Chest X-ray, PA view. Patient: 55 years old, sex F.
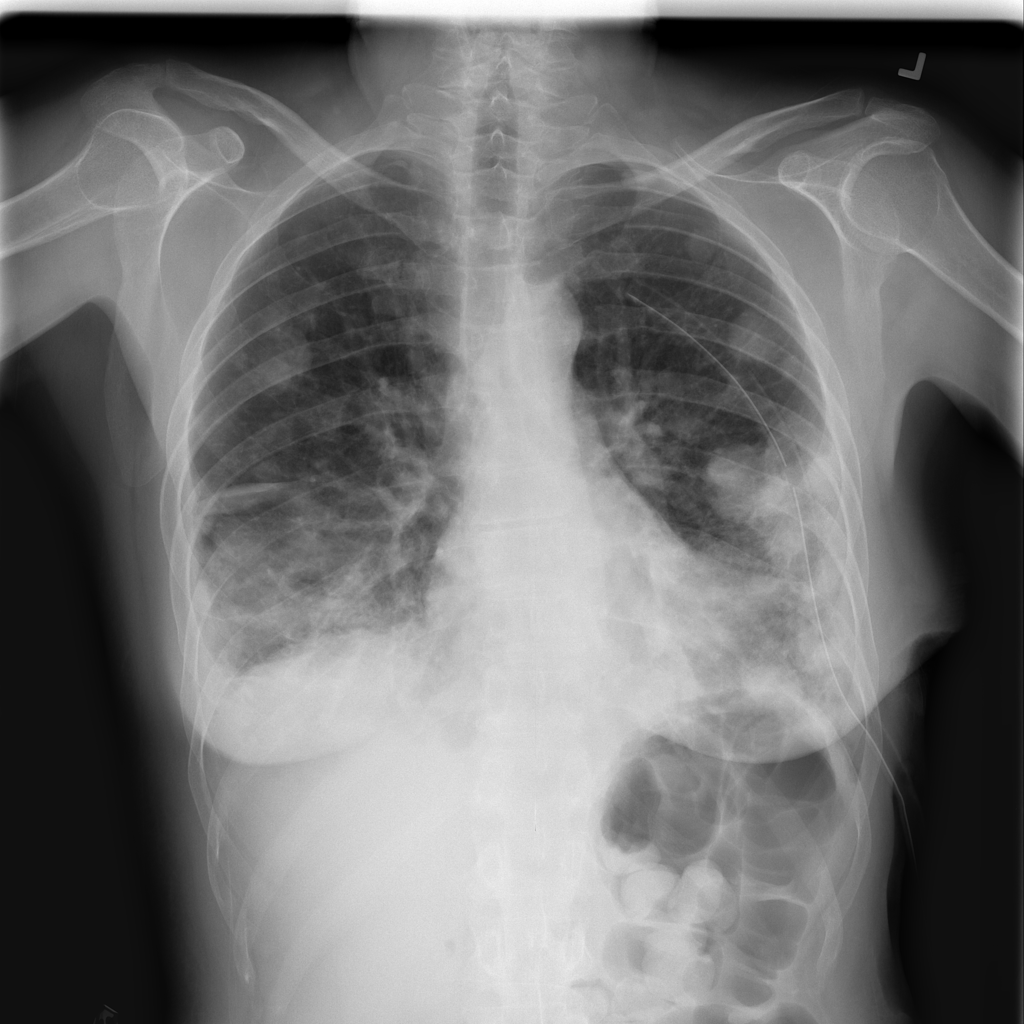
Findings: Mass